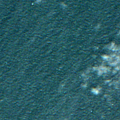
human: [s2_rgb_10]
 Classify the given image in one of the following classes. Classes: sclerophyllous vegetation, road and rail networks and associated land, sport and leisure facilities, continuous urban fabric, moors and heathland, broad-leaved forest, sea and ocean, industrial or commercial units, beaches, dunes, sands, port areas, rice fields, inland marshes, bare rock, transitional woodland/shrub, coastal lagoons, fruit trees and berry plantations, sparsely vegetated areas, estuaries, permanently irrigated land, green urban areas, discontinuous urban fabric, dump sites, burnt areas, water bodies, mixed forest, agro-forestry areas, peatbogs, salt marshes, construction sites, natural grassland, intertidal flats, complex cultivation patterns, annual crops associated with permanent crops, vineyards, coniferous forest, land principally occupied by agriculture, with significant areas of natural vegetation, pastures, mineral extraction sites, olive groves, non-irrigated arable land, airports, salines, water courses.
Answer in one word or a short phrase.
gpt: sea and ocean